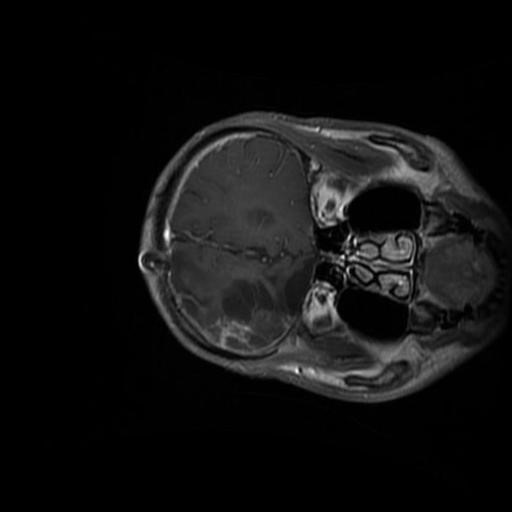
Label: brain_glioma